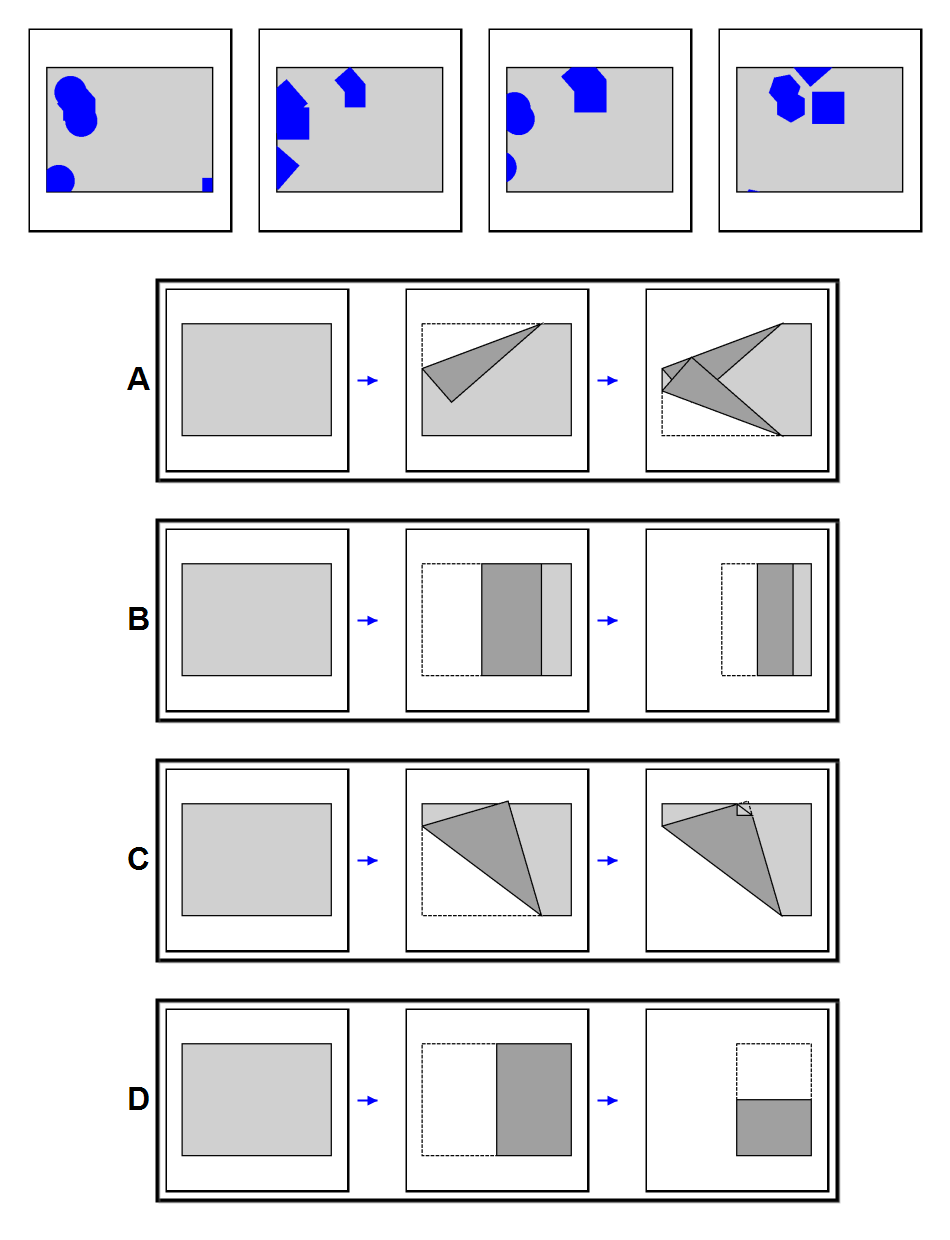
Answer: A